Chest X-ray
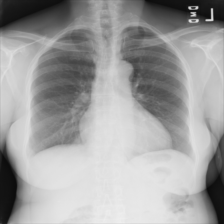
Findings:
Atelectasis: negative
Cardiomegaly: positive
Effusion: negative
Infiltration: negative
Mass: negative
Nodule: negative
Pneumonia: negative
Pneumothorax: negative
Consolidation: negative
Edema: negative
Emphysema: negative
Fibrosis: negative
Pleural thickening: negative
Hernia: negative